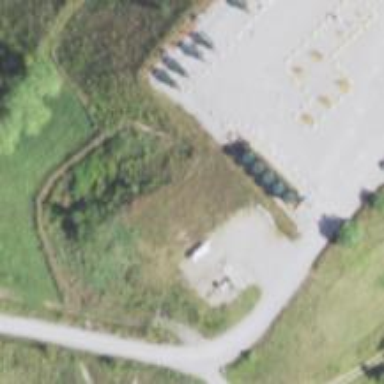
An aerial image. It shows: Storage tank with man-made structure.